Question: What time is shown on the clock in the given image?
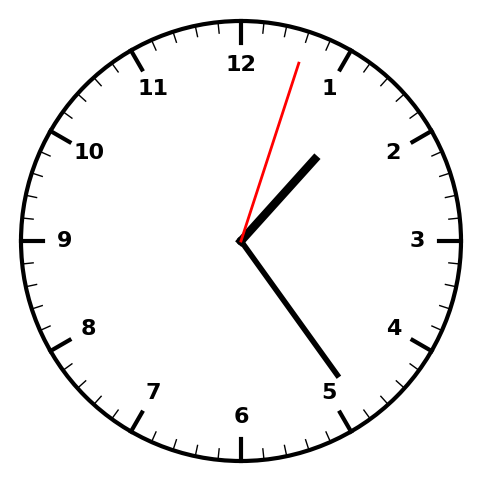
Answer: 01:24:03